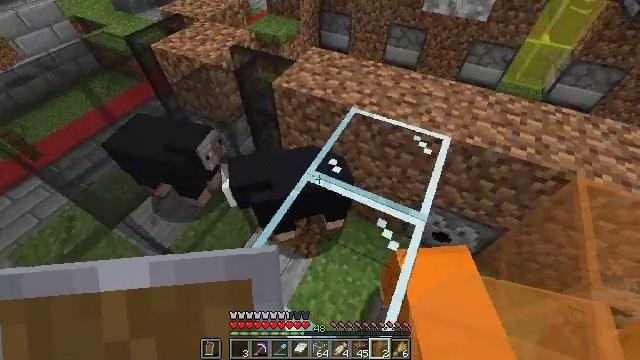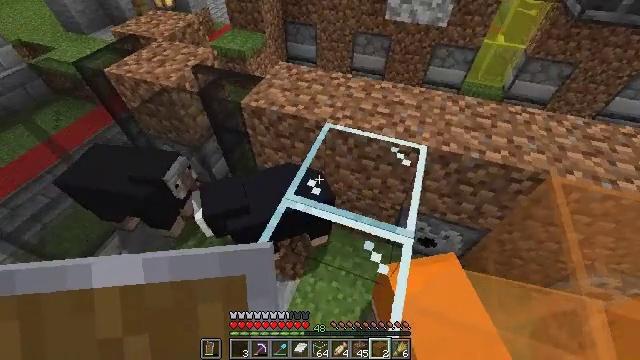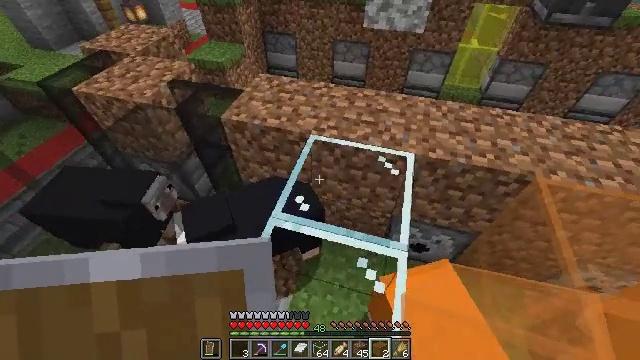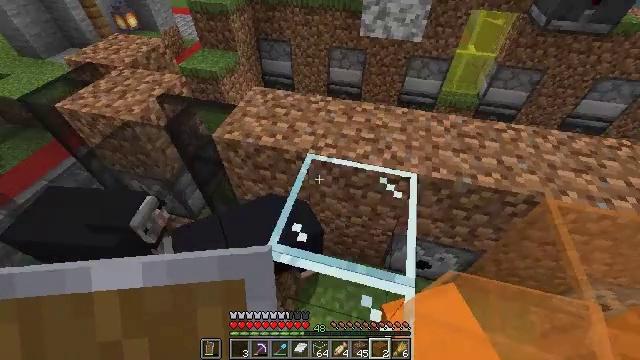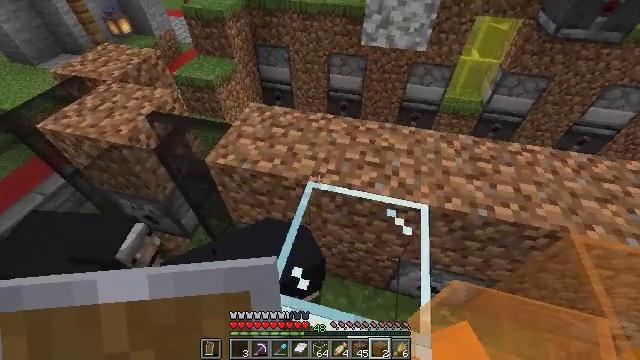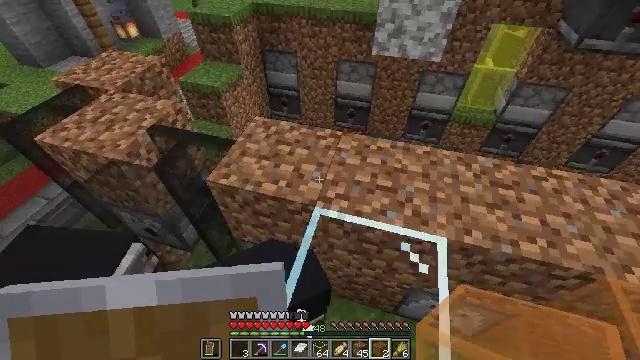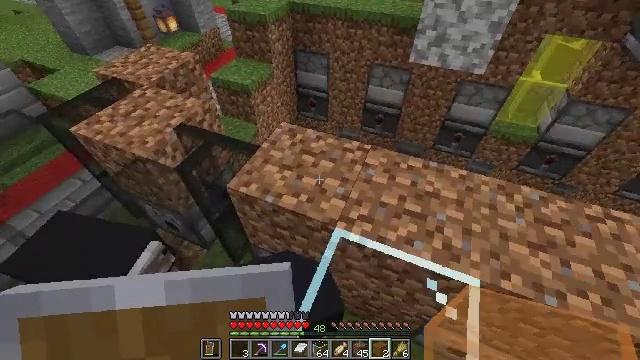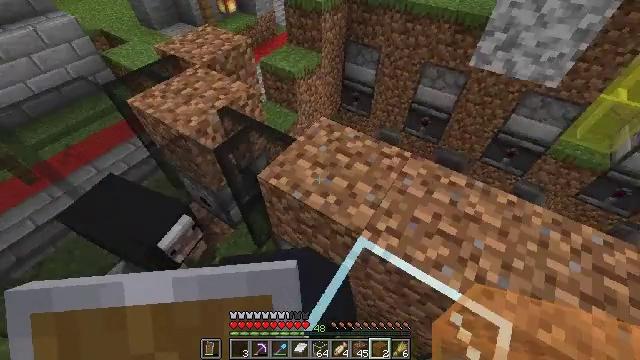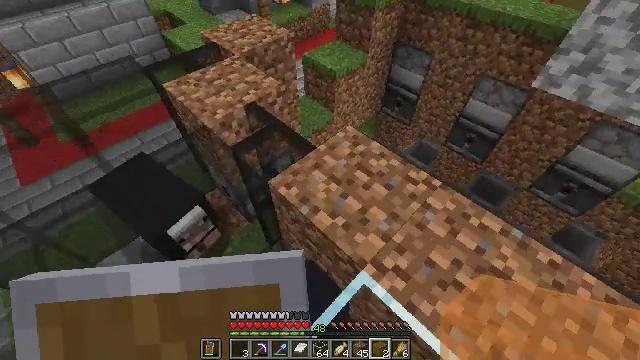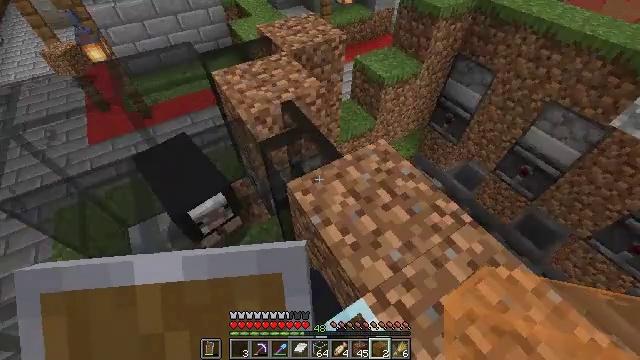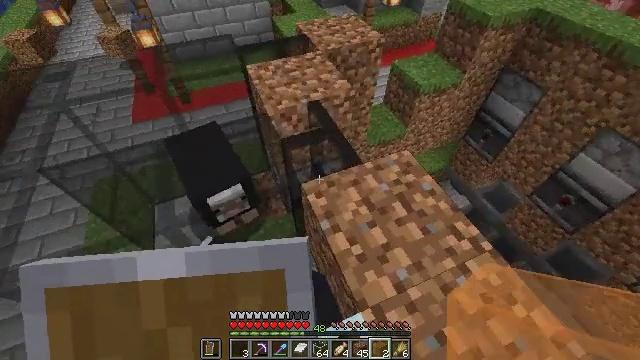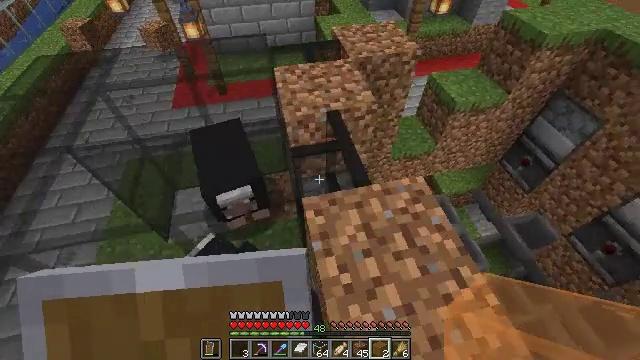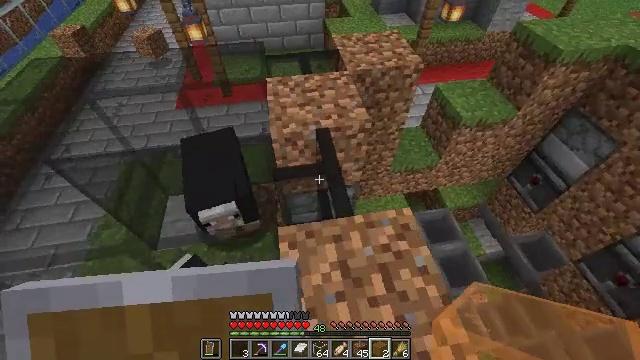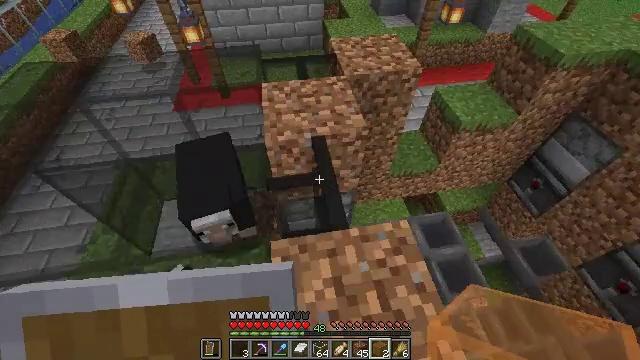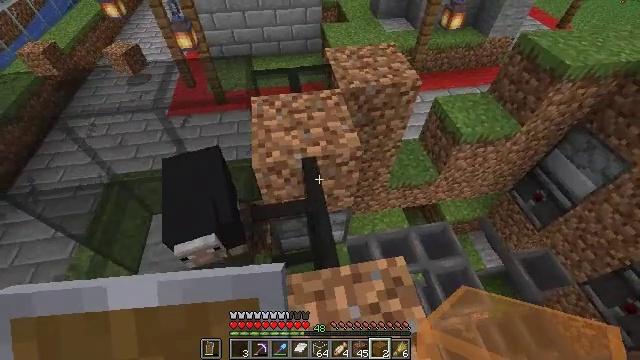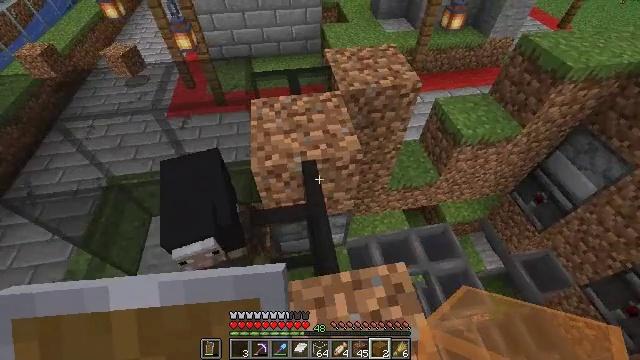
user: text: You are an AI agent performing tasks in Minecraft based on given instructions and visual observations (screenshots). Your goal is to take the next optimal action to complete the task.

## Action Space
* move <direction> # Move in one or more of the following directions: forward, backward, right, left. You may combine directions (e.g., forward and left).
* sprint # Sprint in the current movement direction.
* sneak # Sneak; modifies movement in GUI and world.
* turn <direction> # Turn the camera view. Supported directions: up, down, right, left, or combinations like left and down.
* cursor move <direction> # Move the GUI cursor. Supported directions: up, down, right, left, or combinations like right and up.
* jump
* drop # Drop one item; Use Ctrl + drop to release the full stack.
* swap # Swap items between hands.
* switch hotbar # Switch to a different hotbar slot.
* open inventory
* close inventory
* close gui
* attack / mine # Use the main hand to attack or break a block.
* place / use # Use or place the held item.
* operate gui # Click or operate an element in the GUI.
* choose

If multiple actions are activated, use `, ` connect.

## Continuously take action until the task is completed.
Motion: motion action
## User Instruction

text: Mine the black stained glass pane.
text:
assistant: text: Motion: move forward, turn right and up
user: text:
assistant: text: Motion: move forward, turn right and up
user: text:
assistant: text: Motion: move forward, turn right
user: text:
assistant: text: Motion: move forward
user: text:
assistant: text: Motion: move forward, turn left
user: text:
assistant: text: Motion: move forward, turn left
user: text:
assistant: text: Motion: move forward and move right, turn left and down
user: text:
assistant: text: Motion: move forward and move right, turn left and down
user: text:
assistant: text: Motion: move forward and move right, turn left
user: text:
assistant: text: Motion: move forward and move right, turn left
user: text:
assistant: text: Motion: move forward and move right, turn left
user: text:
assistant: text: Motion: move forward, turn left
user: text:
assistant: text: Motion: move forward
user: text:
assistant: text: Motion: move forward
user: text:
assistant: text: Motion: no_op
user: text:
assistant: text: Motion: no_op
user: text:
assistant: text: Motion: no_op
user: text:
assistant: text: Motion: turn left and down
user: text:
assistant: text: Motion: turn left and down
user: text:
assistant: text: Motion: turn left and down
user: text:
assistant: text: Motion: no_op
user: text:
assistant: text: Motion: turn left and down
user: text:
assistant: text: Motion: no_op
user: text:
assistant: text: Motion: no_op
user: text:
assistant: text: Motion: no_op
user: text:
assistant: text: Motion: no_op
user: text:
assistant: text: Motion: no_op
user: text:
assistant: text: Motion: no_op
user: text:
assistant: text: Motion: no_op
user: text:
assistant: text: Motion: no_op